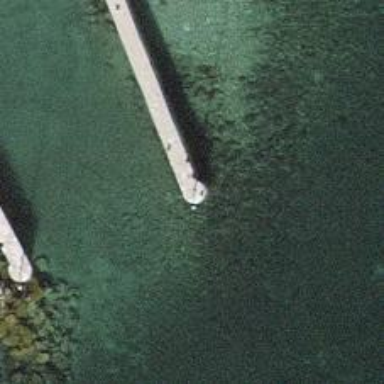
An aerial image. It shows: Breakwater structure.